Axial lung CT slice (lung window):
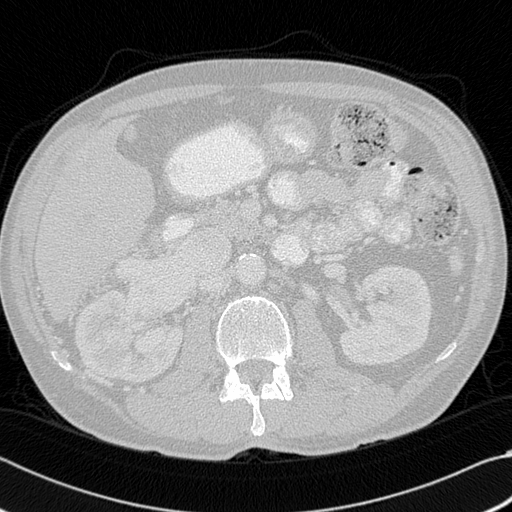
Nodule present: no